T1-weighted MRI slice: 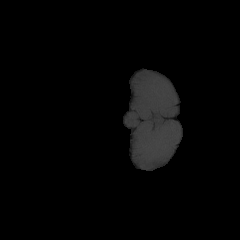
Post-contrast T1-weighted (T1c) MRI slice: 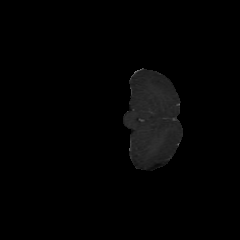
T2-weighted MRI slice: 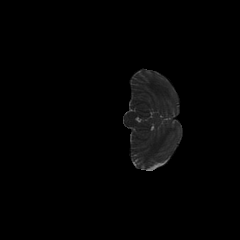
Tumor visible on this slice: no